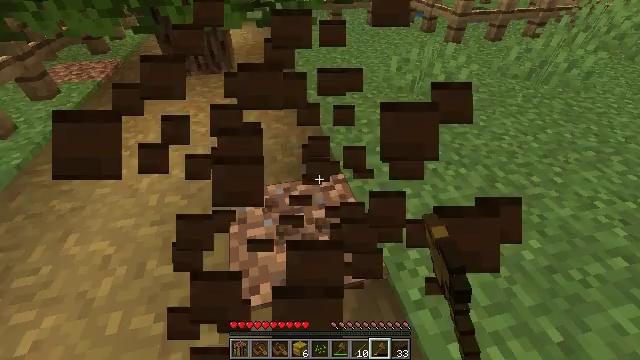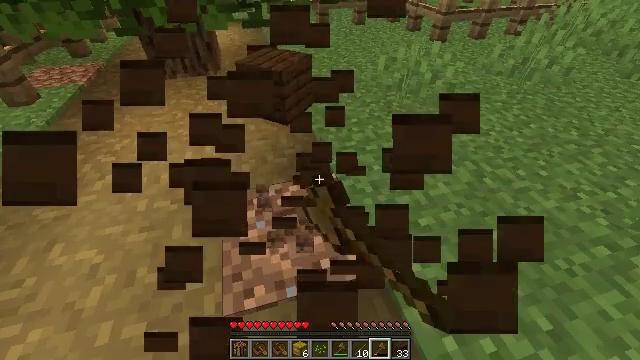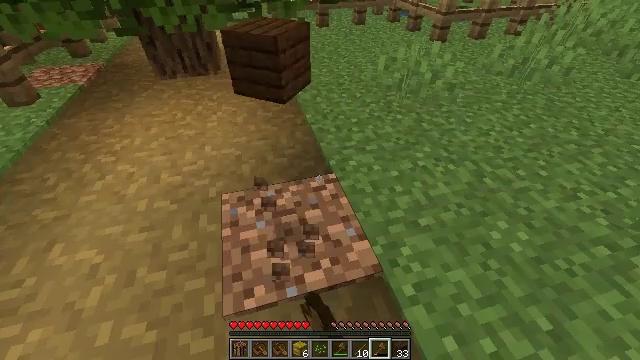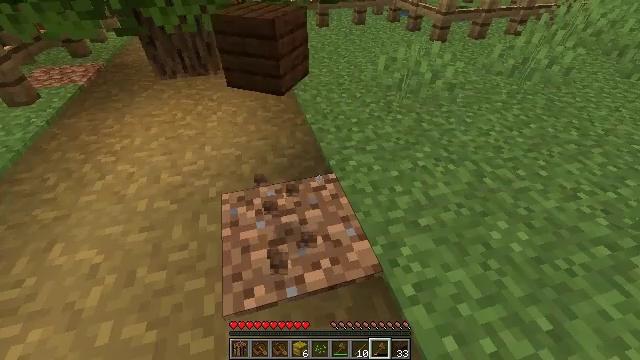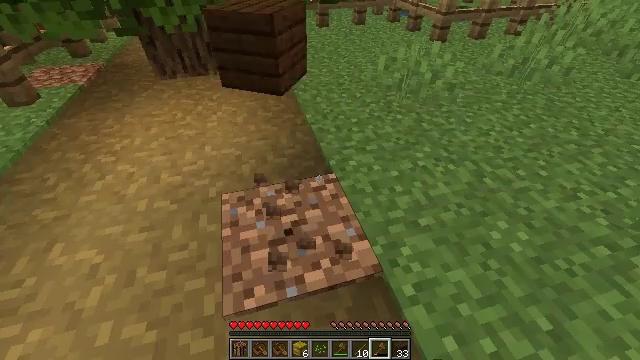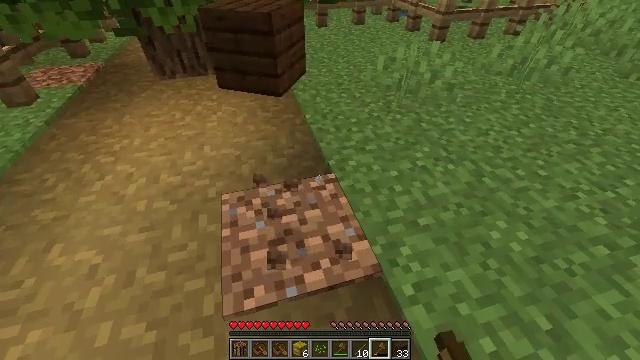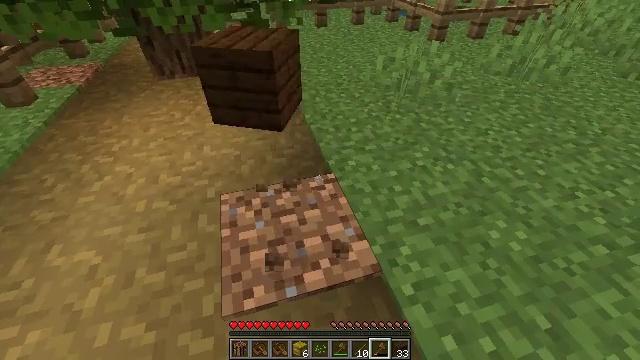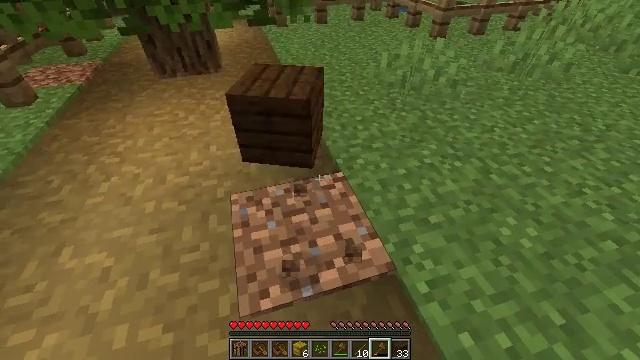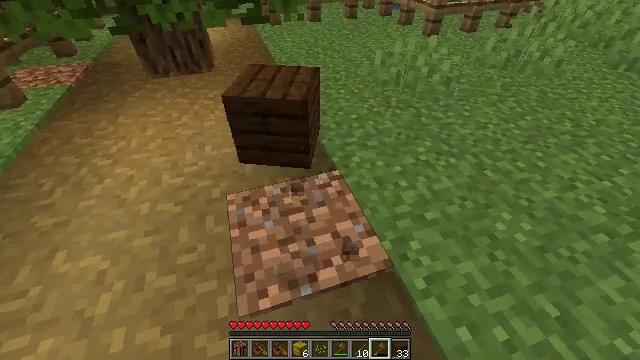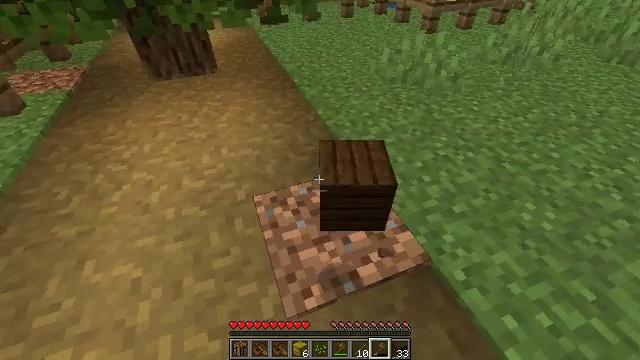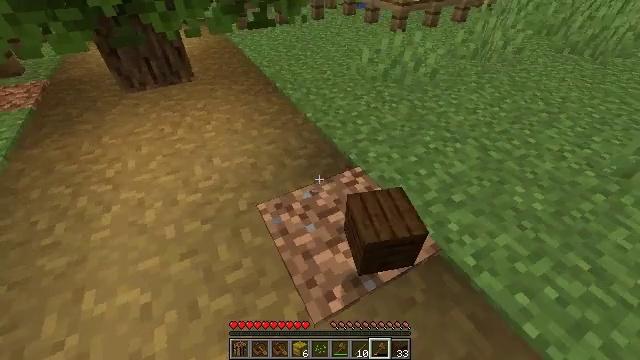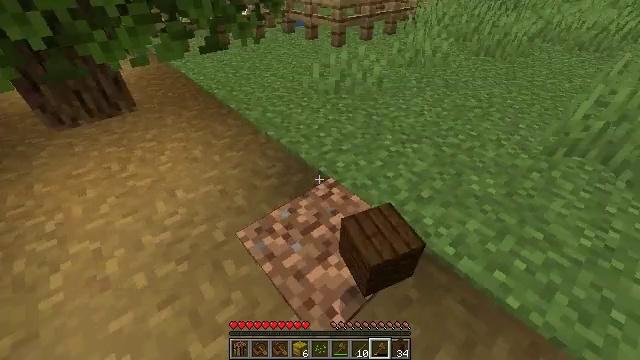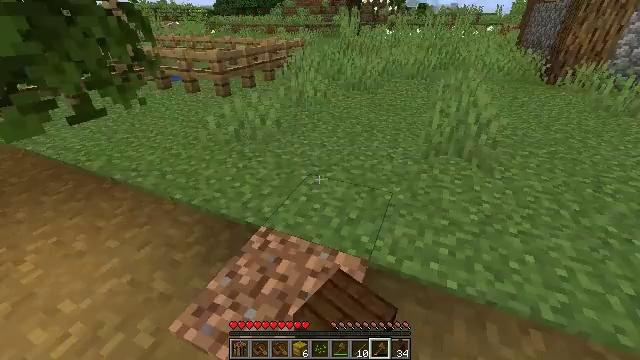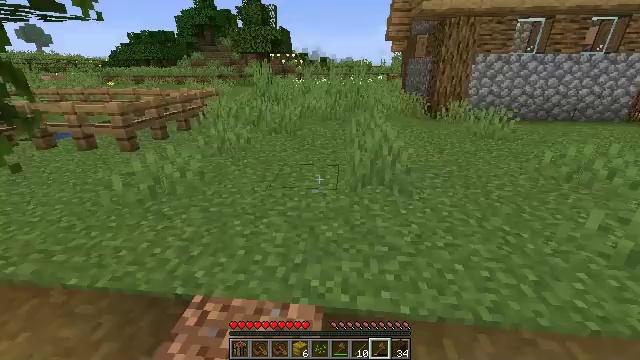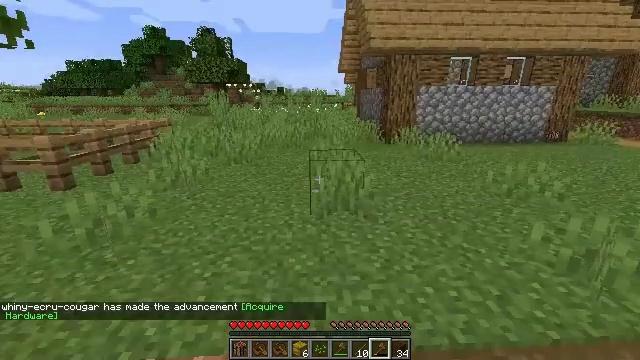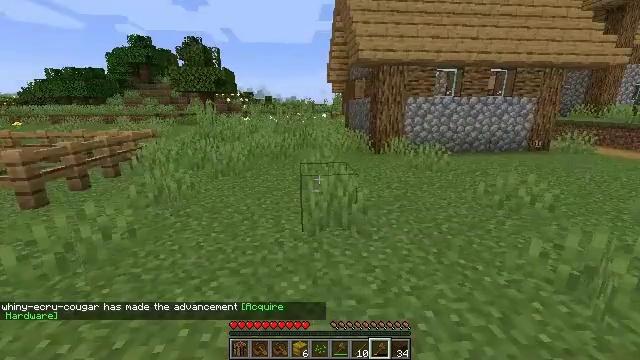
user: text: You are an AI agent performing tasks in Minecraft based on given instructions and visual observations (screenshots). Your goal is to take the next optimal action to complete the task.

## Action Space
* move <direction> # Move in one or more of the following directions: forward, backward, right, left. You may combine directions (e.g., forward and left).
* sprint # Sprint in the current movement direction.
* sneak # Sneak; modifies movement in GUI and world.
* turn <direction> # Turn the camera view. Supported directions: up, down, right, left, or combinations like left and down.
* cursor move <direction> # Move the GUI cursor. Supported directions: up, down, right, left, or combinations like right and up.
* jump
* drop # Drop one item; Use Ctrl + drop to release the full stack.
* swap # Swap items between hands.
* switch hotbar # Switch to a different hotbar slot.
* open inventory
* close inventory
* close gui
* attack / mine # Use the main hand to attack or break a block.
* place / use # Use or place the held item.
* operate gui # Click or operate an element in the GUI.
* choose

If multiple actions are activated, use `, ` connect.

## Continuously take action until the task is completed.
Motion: motion action
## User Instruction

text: Break the white bed to relocate it.
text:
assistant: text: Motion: turn right, attack / mine
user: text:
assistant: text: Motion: attack / mine
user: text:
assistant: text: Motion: attack / mine
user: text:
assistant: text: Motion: attack / mine
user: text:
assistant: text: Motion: no_op
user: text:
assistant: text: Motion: no_op
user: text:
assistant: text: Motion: move left
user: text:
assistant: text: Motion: move left, turn right
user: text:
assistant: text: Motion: move left, turn right
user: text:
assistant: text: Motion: move left, turn right
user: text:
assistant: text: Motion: move left, turn right and up
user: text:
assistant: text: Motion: move forward and move left, turn right and up
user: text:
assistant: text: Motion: move forward, turn right and up
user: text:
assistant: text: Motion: move forward, turn right and up
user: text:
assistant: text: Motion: move forward, turn right and up
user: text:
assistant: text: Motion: move forward, turn right and up
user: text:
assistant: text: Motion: move forward, turn right and up
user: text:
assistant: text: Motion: move forward, turn right and up
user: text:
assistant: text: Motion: move forward, turn right
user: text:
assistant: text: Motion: move forward
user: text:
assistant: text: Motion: move forward, sprint, turn right
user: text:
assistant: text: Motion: move forward, sprint, turn right
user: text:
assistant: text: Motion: move forward, sprint, turn right
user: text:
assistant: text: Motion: move forward, sprint, turn right
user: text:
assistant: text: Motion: move forward, sprint
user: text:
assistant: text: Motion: move forward, sprint
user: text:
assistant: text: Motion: move forward
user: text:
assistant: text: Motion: move forward
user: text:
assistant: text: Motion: move forward
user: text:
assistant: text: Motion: move forward